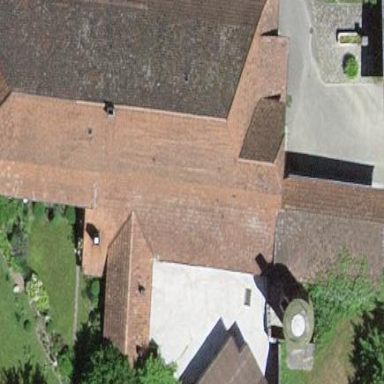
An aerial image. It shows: Farm building.